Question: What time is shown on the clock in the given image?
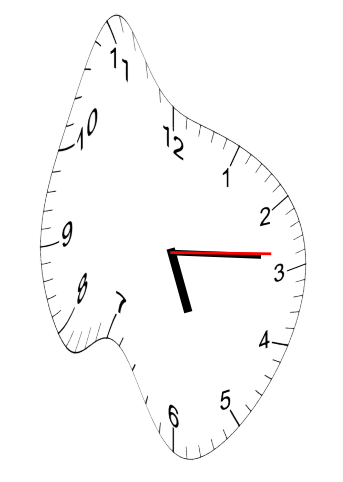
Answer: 05:14:14